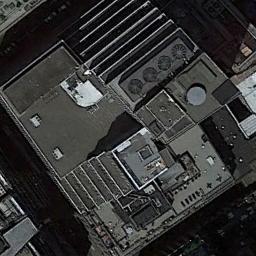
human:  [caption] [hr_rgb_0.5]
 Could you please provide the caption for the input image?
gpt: A commercial area with two high-rise buildings is surrounded by some roads and two vacant lots are also in the commercial area .

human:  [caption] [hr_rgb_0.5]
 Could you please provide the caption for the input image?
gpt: In a commercial district there are several tall buildings of different shapes and several roads with many cars .

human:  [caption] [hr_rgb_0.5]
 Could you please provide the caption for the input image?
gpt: There aren't many cars on the road next to the building .

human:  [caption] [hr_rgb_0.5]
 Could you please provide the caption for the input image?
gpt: The commercial area is near a parking lot .

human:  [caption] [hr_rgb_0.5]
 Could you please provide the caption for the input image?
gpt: It is a roof of a building on a commercial area .